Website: lowes
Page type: customer-info-address
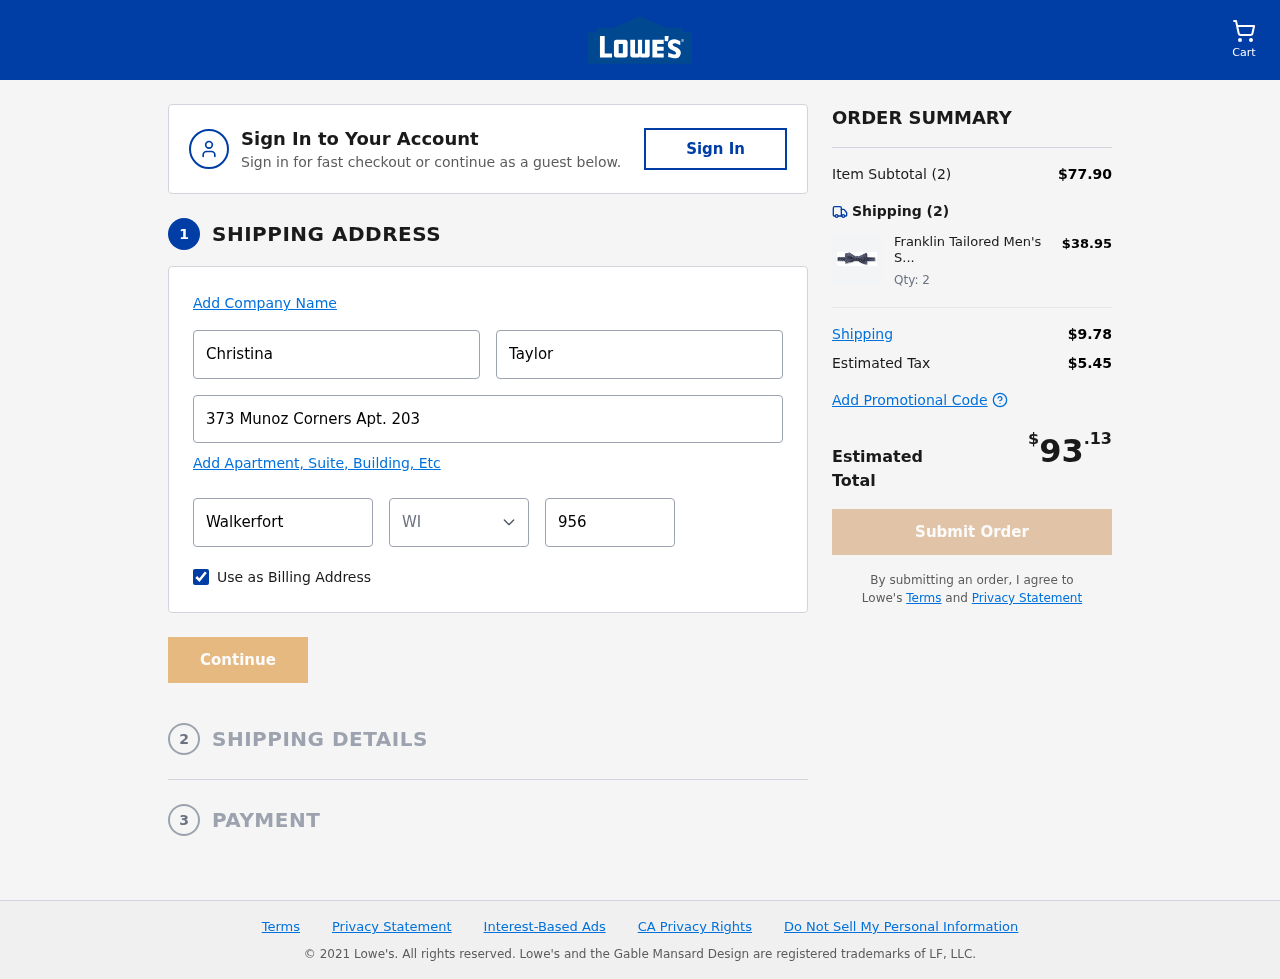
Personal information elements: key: PII_CITY
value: Walkerfort
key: PII_FIRSTNAME
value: Christina
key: PII_LASTNAME
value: Taylor
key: PII_POSTCODE
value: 95687
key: PII_STATE_ABBR
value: WI
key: PII_STREET
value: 373 Munoz Corners Apt. 203
Product elements: key: PRODUCT1_NAME
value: Franklin Tailored Men's Square Bow Tie, Navy
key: PRODUCT1_PRICE
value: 38.95
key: PRODUCT1_QUANTITY
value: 2
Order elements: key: ORDER_NUM_ITEMS
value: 2
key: ORDER_SUBTOTAL
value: $77.90
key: ORDER_NUM_ITEMS2
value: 2
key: ORDER_SHIPPING_COST
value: $9.78
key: ORDER_TAX
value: $5.45
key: ORDER_TOTAL
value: $93.13